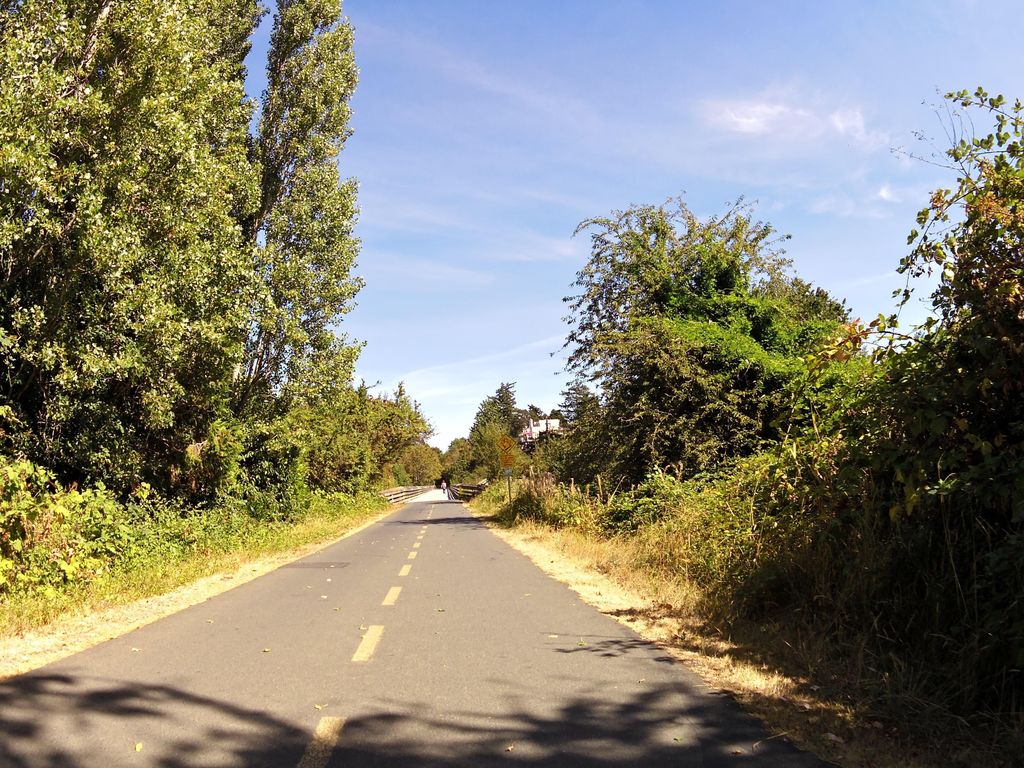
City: victoria